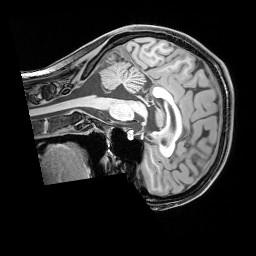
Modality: T1w
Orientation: sagittal
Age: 23
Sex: female
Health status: healthy
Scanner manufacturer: siemens
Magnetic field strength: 3 T
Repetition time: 1.65 s
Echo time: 0.00182 s